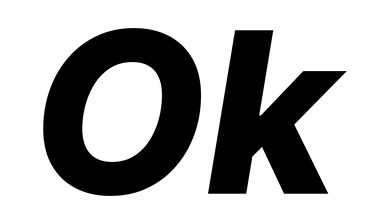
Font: Inter-Italic_ExtraBold_Italic